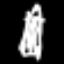
Label: pencil